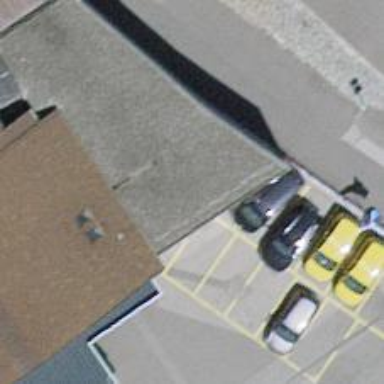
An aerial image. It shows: Car repair shop.